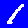
Digit: 1